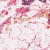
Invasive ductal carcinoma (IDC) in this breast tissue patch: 0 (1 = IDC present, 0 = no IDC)